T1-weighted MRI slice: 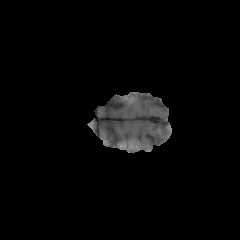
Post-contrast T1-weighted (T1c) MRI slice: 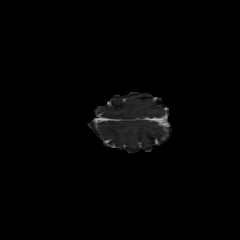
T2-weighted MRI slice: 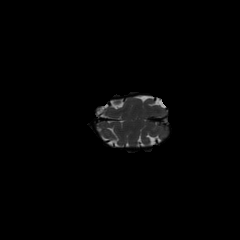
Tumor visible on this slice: no